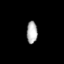
Tissue: lung
Cell type: Myeloid cells
Senescence score: 0.5419
Nuclear area (px): 234
Mean DAPI intensity: 175.214